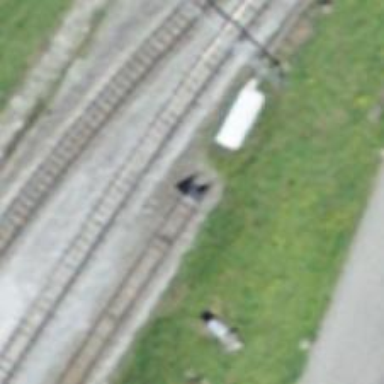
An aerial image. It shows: Railway buffer stop.